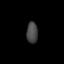
Tissue: lung
Cell type: Epithelial cells
Senescence score: 0.2288
Nuclear area (px): 230
Mean DAPI intensity: 71.417